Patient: sex M, age 34
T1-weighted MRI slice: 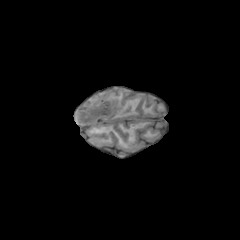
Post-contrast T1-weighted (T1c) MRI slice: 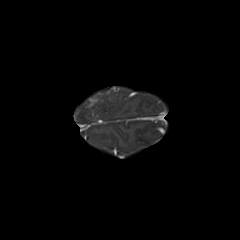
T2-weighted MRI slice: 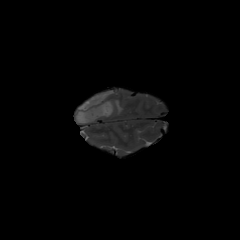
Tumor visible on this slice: yes
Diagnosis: Astrocytoma, IDH-mutant
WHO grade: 4